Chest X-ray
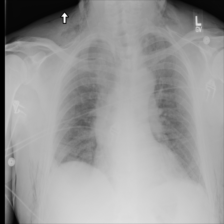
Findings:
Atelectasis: negative
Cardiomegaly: negative
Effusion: negative
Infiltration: negative
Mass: negative
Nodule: negative
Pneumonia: negative
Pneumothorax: negative
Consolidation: negative
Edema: negative
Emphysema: positive
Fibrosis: negative
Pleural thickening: negative
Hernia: negative